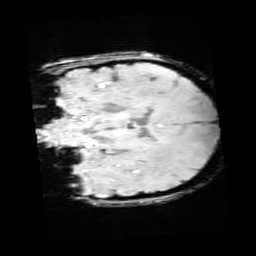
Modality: SWI
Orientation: coronal
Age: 12
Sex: female
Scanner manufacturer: siemens
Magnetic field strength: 3 T
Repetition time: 0.027 s
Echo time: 0.02 s